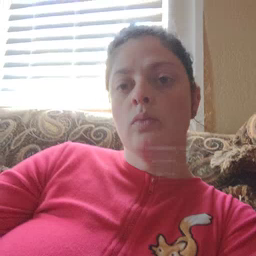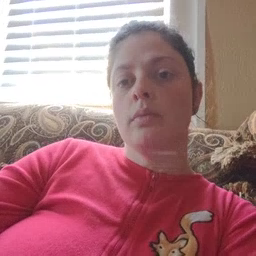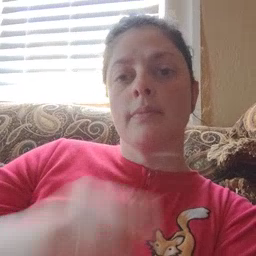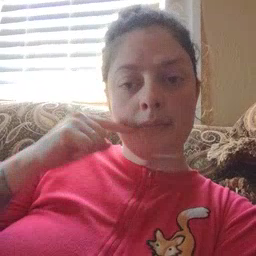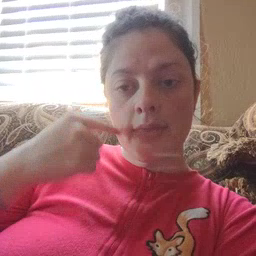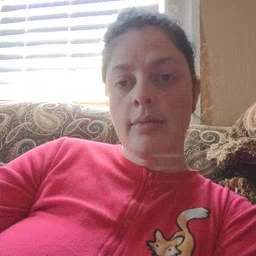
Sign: smile